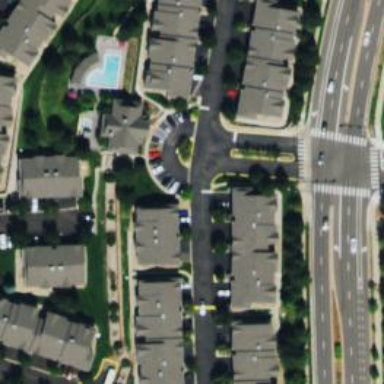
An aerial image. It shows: Parking space is available.